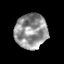
Tissue: skin
Cell type: Epithelial cells
Senescence score: 0.218
Nuclear area (px): 1094
Mean DAPI intensity: 148.579